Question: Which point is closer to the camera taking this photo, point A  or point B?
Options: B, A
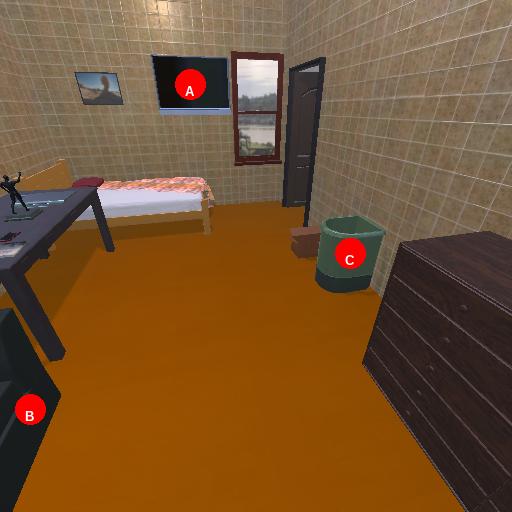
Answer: B